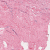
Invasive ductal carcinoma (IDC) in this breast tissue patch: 0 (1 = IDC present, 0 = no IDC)